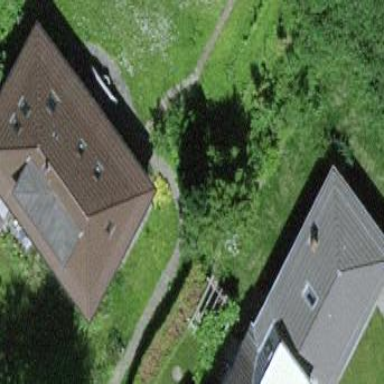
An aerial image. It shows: House with hipped roof.